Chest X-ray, PA view. Patient: 61 years old, sex F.
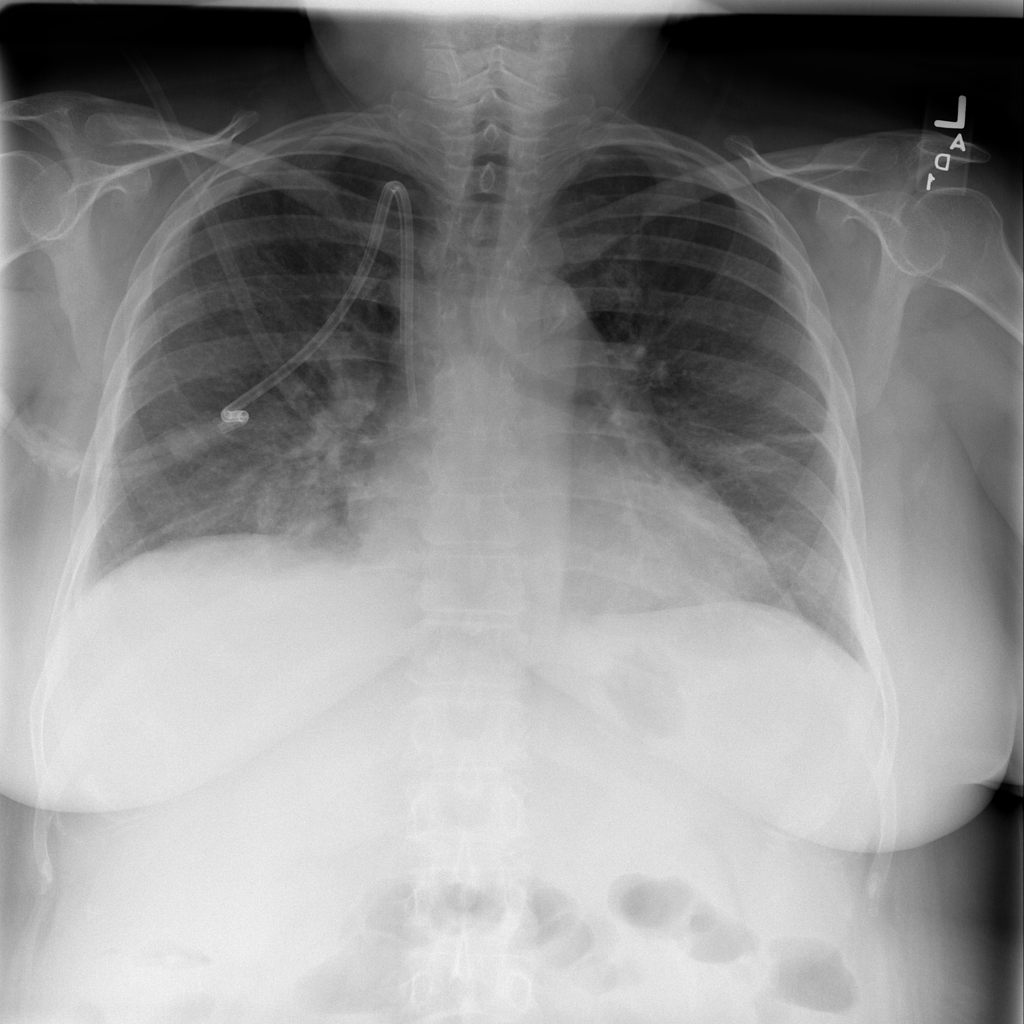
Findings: No Finding